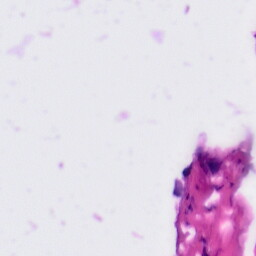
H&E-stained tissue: Tonsil